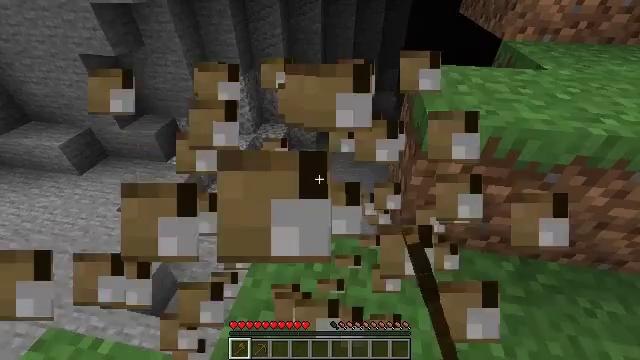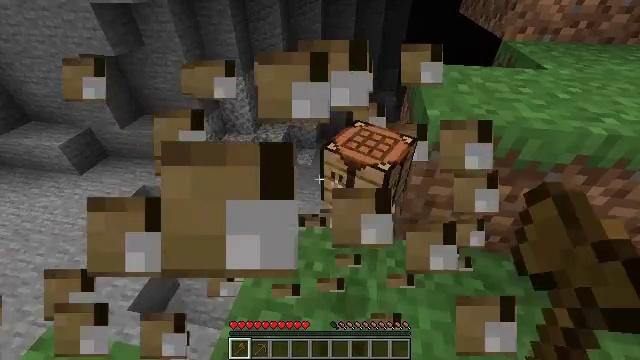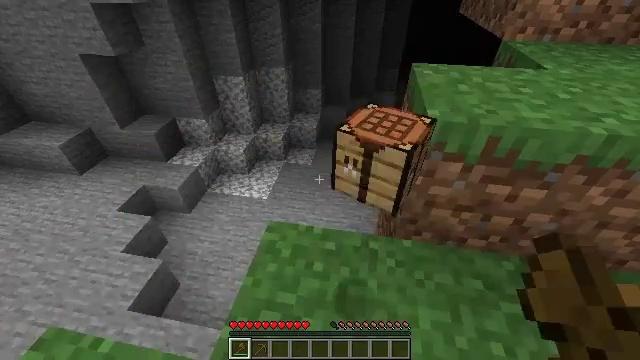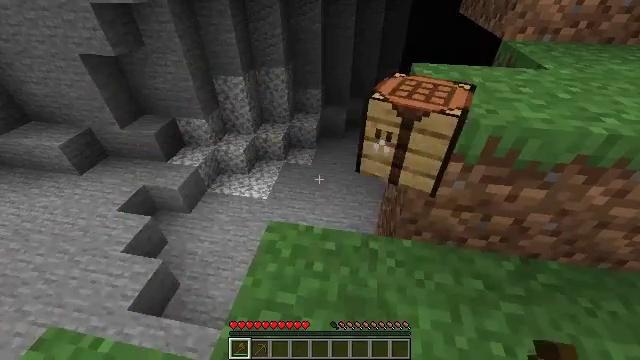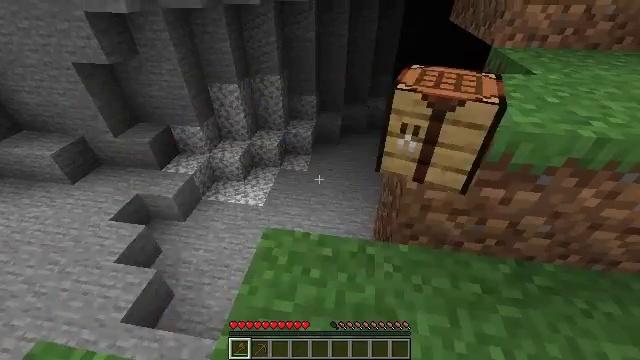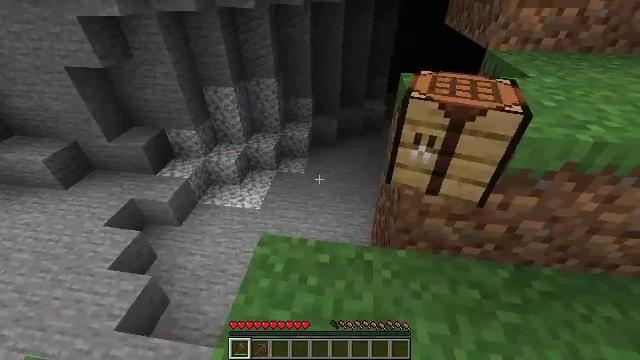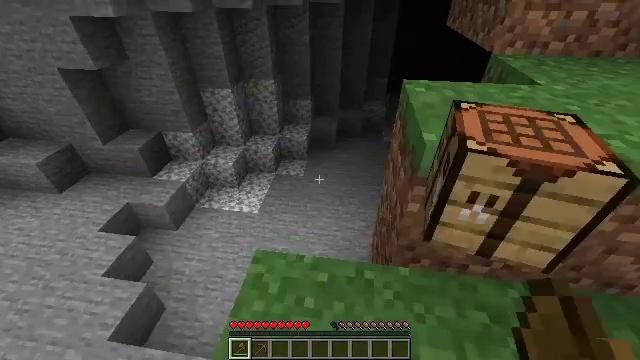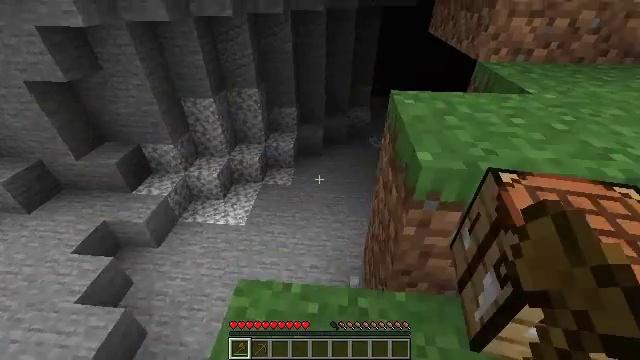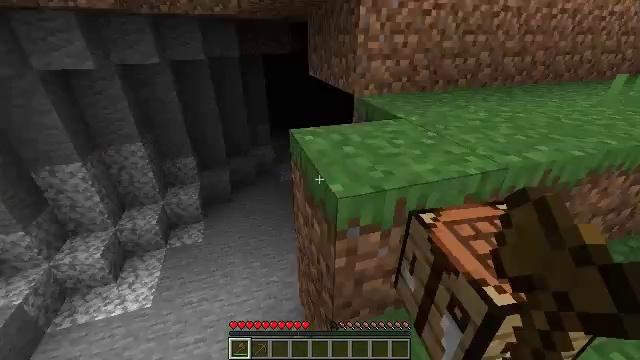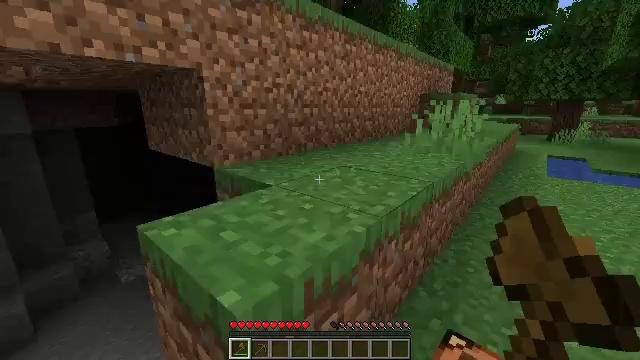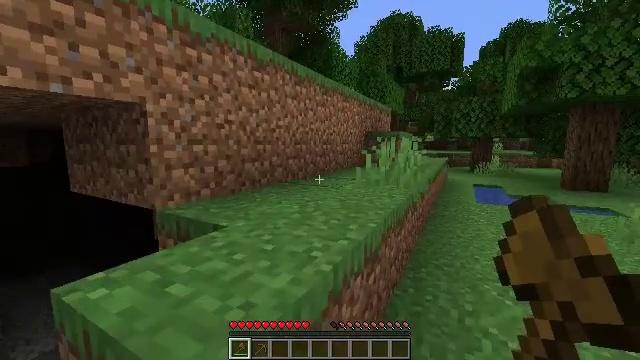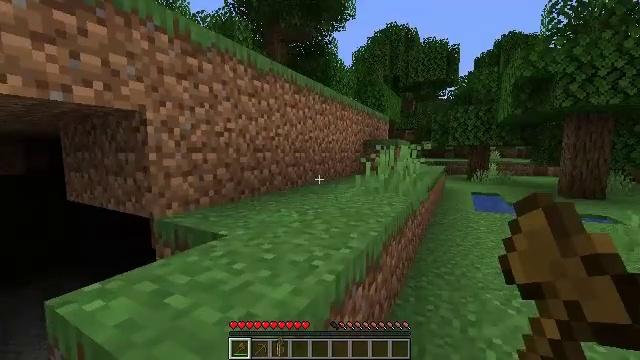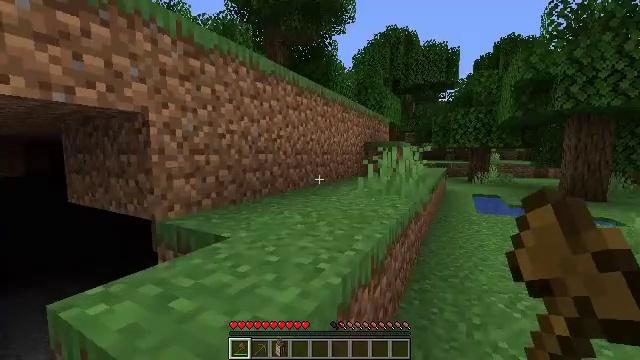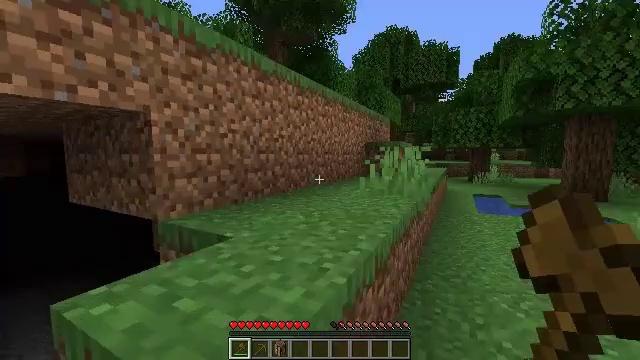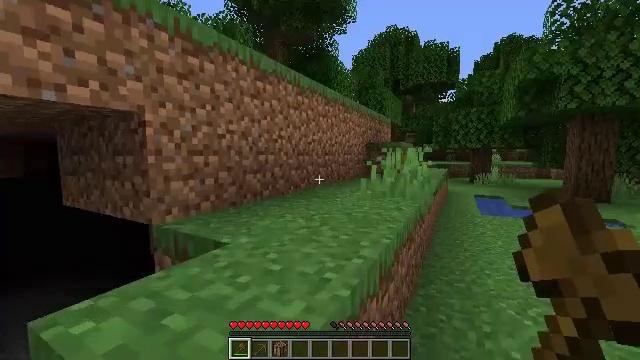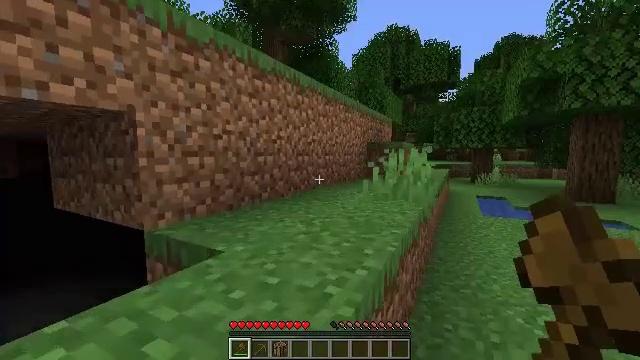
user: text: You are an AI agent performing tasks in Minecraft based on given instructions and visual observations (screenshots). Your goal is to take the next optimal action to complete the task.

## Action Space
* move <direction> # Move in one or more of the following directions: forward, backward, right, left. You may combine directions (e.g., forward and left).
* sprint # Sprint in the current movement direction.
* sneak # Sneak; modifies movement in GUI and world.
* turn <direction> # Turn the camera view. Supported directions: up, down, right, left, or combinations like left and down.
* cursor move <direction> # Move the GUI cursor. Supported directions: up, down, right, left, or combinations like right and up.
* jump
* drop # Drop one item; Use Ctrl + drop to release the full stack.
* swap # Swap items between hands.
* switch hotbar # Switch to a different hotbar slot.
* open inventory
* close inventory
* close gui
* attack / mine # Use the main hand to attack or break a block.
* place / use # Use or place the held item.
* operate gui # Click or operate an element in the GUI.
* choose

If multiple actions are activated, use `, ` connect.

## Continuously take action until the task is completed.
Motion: motion action
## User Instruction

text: Hunt animals.
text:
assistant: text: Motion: attack / mine
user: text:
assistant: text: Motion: attack / mine
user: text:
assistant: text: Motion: attack / mine
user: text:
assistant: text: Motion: turn right and up, attack / mine
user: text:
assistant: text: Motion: move forward
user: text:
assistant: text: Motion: move forward
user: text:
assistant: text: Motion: move forward, turn right and up
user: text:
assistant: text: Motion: move forward, turn right and up
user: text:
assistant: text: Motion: turn right and up
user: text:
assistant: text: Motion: turn right and up
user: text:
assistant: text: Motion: turn up
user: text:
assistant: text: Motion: no_op
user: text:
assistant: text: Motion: no_op
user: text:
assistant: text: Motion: move forward
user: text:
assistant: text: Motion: move forward
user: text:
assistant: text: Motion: move forward
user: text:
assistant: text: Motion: move forward, sprint
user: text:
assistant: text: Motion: move forward, sprint, jump
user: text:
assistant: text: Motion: move forward, sprint, jump
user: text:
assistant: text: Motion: move forward, sprint, jump
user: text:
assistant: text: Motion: move forward, sprint, jump
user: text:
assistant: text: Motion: move forward, sprint, jump
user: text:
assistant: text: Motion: move forward, sprint, turn left and down, jump
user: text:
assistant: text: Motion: move forward, sprint, turn left, jump
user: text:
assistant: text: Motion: move forward, sprint, turn left, jump
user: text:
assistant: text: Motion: move forward, sprint, turn left
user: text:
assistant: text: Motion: move forward, sprint
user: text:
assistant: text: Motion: move forward, sprint, turn left
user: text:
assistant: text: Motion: move forward, sprint
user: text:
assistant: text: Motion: move forward, sprint